Question: I have UTF-8 string: 'Website * Facebook'
That is a bullet in the middle aka '*' or '0xE2 0x80 0xA2'
This value is correctly stored in the database and correctly displayed on screen using Rails 3 and ruby 1.9.3 using the default settings.
I am attempting to send this via HTML email, but when all is said and done, the receiving end sees garbage:

The code behind this is simple, I have an 'ActionMailer' subclass (which uses UTF-8 by default) setup to send an HTML email with UTF-8 content encoding in the layout:
'email.html.erb' layout file:
'''
<!DOCTYPE html>
<html lang="en">
<head>
<meta http-equiv="Content-Type" content="text/html; charset=utf-8" />
<meta http-equiv="X-UA-Compatible" content="chrome=1,IE=9" />
<meta charset="utf-8">
<%= stylesheet_link_tag "application", :media => "all" %>
</head>
<body class='email'>
<%= yield %>
</body>
</html>
'''
The content uses the same views that render the webpage, with the important line being:
'''
<p><%= simple_format strip_tags(comment.text) %></p>
'''
I have tried many many permutations of 'force_encoding', 'encode', applying redundant UTF-8 encoding to the 'ActionMailer' subclass, the top of the view file and about a dozen other things, but nothing seems to work.
The important HTML, as viewed by <URL> through Apple Mail is:
'''
Website =EF=BF=BD=EF=BF=BD=EF=BF=BD=EF=BF=BD=EF=BF=BD=EF=BF=BD=EF=BF=BD=EF=BF=BD=EF=BF=BD Facebook
'''
If you take a look at the raw message (linked above), this does not occur on the text-only message, only the HTML one.
ActionMailer is replacing what should be a UTF-8 bullet character:'0xE2 0x80 0xA2'
with garbage: '0xEF 0xBF 0xBD 0xEF 0xBF 0xBD 0xEF 0xBF 0xBD 0xEF 0xBF 0xBD 0xEF 0xBF 0xBD 0xEF 0xBF 0xBD 0xEF 0xBF 0xBD 0xEF 0xBF 0xBD 0xEF 0xBF 0xBD 0xEF 0xBF 0xBD'
How can I fix this?
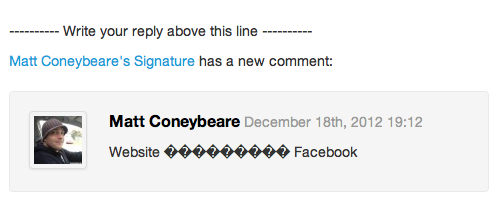
Answer: Check if you are using a gem for inlining CSS, like 'premailer-rails3'.
<URL>, this may corrupt UTF-8 characters in your ActionMailer emails.
Try either removing or replacing the gem with something like the 'actionmailer_inline_css' gem.